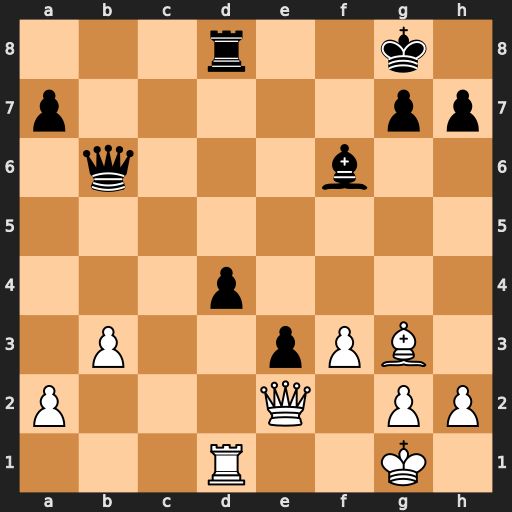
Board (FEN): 3r2k1/p5pp/1q3b2/8/3p4/1P2pPB1/P3Q1PP/3R2K1
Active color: w
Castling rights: -
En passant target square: -
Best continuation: Qc4+ Kh8 Bc7